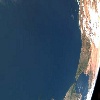
Label: water